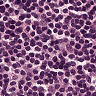
Metastatic tissue present: no